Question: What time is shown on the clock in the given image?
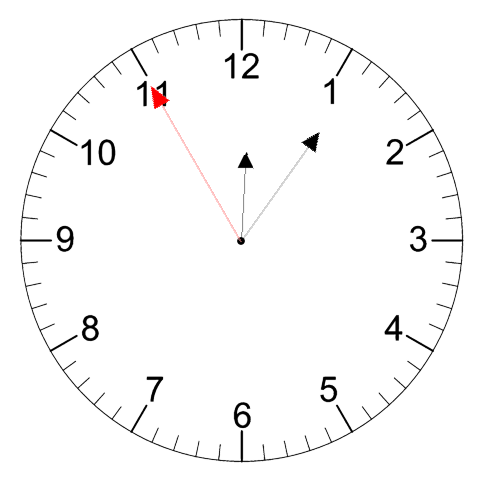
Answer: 12:05:55